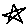
Label: star